Field crop: tomato
Growth stage: 1
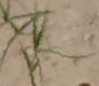
Species: cyperus